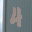
Label: 4